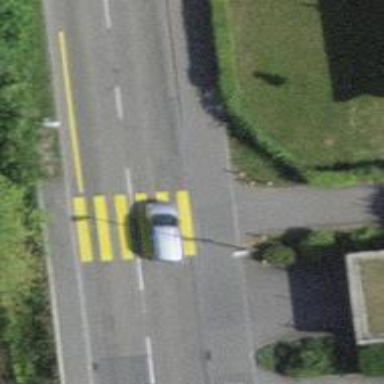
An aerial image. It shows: Uncontrolled zebra crossing with notable zebra markings.